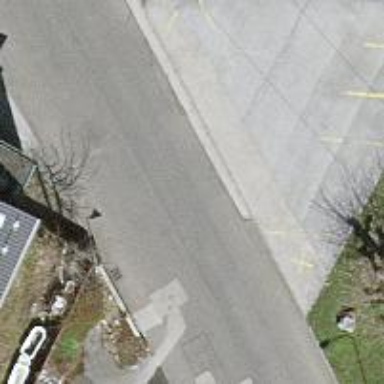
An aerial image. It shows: Asphalt road in residential area.